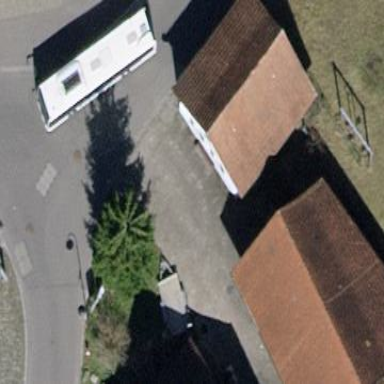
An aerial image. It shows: Pitched roof building.